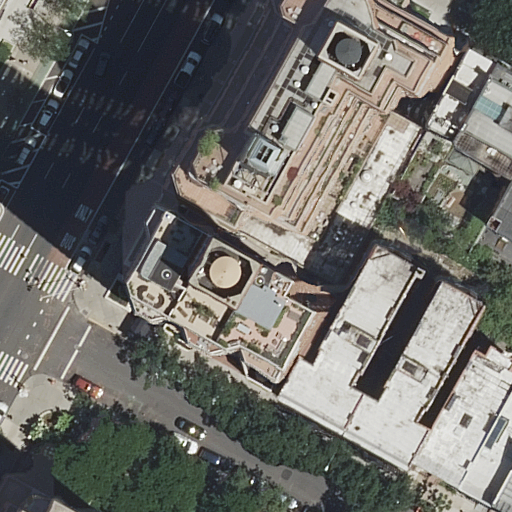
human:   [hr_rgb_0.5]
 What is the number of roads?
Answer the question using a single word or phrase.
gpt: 3

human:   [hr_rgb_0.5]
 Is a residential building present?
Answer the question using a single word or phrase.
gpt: yes

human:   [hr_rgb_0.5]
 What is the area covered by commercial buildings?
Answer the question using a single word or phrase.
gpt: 0m2

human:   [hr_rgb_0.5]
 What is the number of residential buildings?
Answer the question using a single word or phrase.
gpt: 12

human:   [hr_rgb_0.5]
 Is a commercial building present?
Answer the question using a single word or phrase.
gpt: no

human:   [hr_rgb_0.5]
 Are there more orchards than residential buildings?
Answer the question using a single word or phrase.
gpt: no

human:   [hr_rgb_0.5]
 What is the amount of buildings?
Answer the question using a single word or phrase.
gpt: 12

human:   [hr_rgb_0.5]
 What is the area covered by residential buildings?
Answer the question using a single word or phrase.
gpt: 4191m2

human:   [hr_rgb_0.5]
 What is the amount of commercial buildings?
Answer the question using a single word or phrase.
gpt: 0

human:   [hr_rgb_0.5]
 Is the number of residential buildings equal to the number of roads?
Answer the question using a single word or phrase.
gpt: no

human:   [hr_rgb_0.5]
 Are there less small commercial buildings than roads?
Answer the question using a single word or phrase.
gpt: yes

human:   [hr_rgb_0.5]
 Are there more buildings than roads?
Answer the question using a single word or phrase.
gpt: yes

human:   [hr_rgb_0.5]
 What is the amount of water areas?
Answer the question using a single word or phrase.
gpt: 0

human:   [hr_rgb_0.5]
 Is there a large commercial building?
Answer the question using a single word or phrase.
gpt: no

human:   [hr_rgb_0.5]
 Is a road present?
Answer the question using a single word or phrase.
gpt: yes

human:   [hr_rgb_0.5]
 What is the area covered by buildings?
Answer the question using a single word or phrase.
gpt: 4191m2

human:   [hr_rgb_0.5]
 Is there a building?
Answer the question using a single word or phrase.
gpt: yes

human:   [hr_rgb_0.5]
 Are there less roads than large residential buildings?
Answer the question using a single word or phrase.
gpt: no

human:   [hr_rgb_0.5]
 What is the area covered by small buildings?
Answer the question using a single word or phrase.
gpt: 240m2

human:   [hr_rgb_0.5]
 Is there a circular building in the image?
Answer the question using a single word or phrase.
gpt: no

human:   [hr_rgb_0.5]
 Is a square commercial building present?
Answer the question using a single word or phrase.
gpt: no

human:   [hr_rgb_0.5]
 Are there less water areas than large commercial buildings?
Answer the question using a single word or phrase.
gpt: no

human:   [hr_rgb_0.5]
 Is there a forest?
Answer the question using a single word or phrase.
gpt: no

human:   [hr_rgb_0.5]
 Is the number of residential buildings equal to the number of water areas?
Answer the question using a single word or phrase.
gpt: no

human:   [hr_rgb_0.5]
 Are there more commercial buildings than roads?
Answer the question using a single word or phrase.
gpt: no

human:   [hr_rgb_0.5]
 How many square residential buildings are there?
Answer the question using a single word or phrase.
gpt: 0

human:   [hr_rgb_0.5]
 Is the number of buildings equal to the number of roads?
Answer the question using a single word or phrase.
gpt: no

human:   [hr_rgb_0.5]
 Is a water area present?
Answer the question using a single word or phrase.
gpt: no

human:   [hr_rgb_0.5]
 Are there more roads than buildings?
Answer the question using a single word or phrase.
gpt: no

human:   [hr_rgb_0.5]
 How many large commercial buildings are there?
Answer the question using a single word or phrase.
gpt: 0

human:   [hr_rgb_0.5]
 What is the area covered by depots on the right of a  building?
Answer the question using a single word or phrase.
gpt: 0m2

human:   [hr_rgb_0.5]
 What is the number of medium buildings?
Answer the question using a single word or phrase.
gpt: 5

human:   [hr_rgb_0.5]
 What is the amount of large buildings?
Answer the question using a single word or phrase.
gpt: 2

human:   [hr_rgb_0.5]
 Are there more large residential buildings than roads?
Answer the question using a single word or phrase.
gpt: no

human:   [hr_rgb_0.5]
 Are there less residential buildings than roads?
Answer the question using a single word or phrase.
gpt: no

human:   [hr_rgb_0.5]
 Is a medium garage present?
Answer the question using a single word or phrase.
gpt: no

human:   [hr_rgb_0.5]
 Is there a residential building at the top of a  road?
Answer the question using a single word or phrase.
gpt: yes

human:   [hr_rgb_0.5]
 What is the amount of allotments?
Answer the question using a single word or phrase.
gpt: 0

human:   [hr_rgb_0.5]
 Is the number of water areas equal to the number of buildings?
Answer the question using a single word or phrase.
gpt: no

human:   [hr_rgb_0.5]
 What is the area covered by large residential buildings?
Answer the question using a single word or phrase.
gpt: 2531m2

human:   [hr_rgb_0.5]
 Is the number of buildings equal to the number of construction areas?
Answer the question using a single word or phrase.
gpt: no

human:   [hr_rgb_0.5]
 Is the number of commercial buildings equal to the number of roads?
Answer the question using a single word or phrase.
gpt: no

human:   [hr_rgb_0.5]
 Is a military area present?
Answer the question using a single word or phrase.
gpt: no

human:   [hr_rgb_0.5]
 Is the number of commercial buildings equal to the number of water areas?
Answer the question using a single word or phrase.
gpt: yes

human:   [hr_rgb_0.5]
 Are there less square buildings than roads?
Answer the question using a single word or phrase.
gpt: yes

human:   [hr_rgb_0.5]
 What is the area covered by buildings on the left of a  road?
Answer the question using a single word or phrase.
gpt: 62m2

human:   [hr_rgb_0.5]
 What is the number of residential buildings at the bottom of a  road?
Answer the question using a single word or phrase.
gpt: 9

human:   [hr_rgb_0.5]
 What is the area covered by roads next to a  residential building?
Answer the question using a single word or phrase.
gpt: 0m2

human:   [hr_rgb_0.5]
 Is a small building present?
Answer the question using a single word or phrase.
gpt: yes

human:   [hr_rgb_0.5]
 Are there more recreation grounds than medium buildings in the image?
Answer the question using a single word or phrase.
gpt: no

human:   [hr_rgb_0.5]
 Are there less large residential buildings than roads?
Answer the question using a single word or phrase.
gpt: yes

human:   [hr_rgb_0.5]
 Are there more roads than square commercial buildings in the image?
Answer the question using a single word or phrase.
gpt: yes

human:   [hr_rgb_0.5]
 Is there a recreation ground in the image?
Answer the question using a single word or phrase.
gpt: no

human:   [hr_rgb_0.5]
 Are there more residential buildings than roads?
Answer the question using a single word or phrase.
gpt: yes

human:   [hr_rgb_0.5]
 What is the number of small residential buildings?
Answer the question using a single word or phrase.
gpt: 5

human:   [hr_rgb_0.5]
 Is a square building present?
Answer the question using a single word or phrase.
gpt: no

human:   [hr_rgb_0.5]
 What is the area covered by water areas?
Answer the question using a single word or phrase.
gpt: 0m2

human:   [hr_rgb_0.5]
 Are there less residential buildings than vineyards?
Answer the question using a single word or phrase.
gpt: no

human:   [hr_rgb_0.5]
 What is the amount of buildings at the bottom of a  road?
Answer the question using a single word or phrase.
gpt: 9

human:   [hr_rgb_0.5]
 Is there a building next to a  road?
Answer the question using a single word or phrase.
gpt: yes

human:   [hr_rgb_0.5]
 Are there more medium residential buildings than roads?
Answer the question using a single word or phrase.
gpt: yes

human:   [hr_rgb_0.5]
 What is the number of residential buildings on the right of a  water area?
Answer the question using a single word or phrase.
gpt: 0

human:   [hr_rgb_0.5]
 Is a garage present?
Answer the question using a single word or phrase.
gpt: no

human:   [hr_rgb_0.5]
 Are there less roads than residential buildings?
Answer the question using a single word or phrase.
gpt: yes